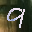
Label: 9